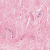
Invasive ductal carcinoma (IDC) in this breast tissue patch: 0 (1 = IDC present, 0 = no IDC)